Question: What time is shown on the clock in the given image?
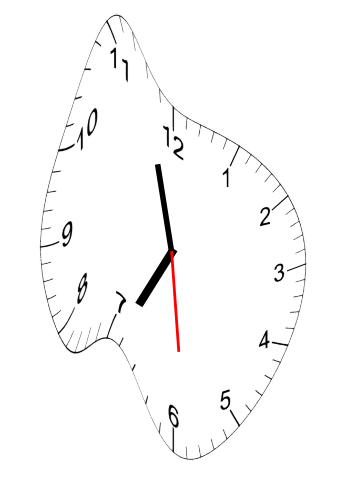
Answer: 06:57:29